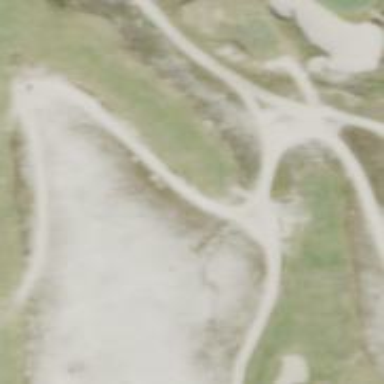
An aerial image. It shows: Path used for both walking and golf.